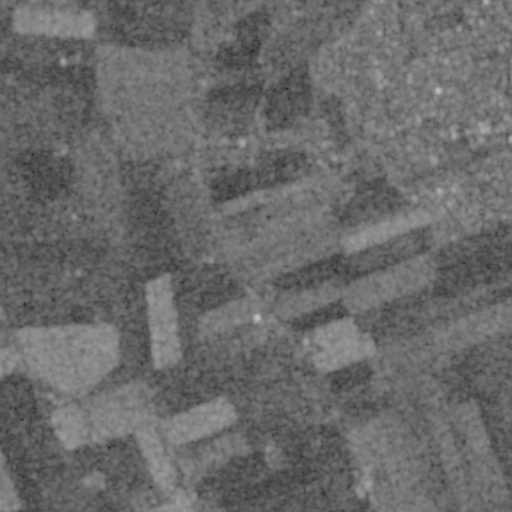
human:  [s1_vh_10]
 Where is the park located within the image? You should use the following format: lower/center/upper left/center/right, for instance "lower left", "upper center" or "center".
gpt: The park is located in the upper right of the image.
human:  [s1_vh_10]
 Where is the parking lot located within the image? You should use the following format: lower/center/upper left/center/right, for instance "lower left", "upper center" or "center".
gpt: The parking lot is located in the upper right of the image.
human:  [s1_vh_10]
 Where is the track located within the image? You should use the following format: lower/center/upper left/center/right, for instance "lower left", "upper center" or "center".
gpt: The track is located in the upper right of the image.
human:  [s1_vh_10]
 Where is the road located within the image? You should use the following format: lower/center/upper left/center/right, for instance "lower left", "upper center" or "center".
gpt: There is no road in the image.

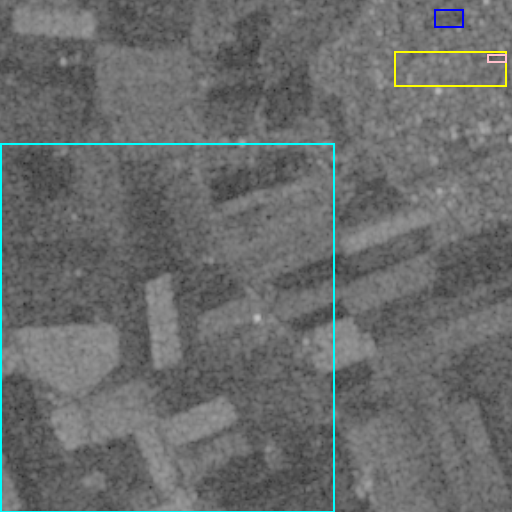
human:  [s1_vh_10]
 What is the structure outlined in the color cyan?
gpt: The structure outlined in cyan is a crop field.
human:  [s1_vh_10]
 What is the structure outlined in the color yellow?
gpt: The structure outlined in yellow is a park.
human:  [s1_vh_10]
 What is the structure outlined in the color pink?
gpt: The structure outlined in pink is a parking lot.
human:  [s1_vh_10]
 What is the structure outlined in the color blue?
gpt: The structure outlined in blue is a track.
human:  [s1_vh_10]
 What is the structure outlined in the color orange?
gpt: There is no orange outline.